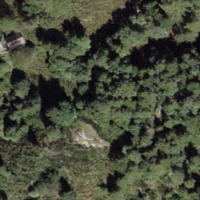
EUNIS habitat code: 44
Species observed at this site:
Astrantia minor